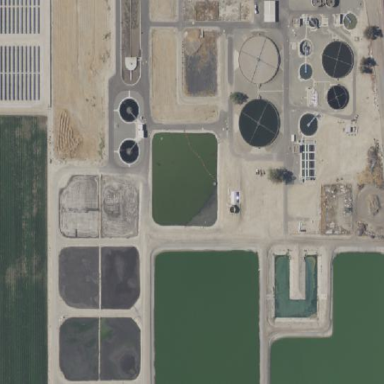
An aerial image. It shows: View of wastewater plant.